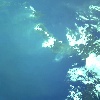
Label: water